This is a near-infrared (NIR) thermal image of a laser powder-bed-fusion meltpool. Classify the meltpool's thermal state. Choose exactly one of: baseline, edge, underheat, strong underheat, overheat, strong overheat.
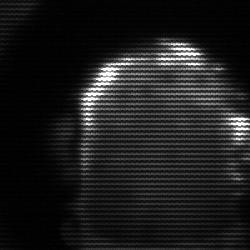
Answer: baseline